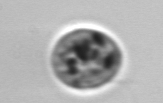
Label: Amoeba